Interaction volume radius: 5 \u00c5
Interaction volume height: 35 \u00c5
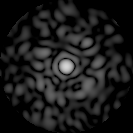
Disorder parameter: 0.8522